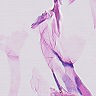
Metastatic tissue present: no